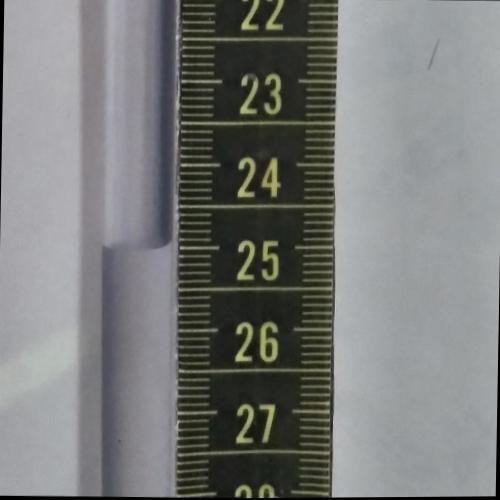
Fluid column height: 25.0 cm